Question: Count the number of objects in the diagram.
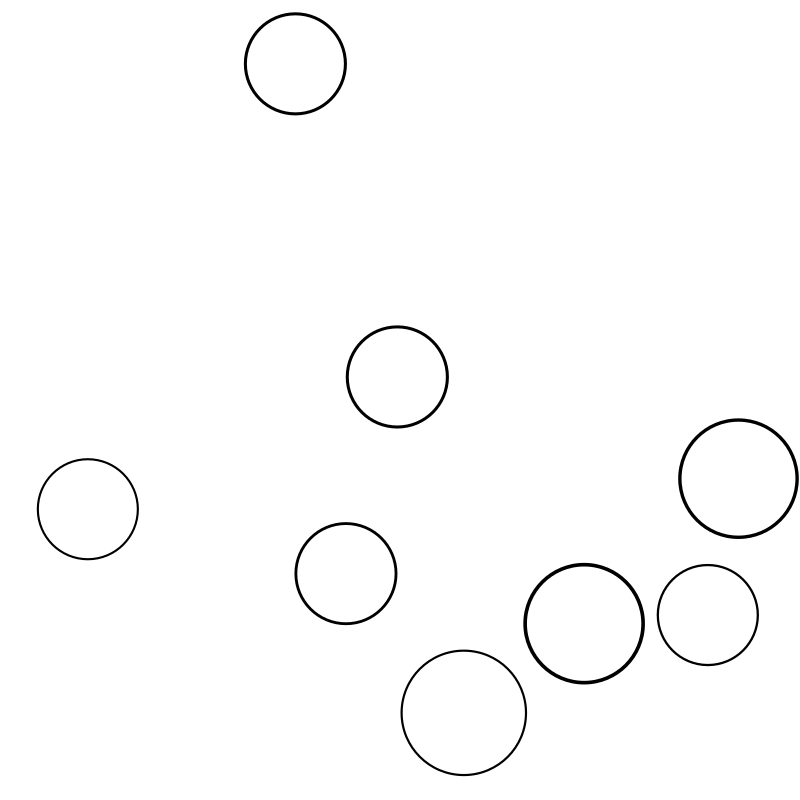
Answer: 8